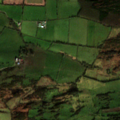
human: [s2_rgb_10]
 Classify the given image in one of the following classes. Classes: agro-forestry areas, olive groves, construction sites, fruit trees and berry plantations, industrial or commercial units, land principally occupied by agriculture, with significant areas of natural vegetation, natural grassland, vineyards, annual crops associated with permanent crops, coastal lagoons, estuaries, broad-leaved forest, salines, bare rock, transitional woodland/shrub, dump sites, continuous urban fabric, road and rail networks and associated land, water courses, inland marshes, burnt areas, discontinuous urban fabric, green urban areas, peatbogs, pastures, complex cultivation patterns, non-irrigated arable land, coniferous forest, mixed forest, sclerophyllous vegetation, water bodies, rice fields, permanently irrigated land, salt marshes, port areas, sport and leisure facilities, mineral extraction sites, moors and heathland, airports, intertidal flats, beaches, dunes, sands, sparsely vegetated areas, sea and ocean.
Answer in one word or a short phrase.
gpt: pastures, coniferous forest